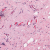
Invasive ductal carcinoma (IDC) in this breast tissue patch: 1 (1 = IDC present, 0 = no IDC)